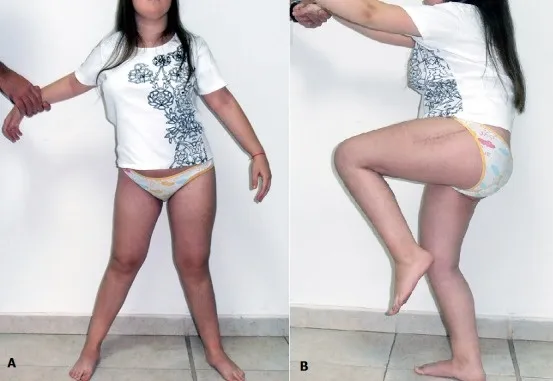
Hip range of active movements on 1 year postoperatively.
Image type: medical_photograph (skin_photograph)